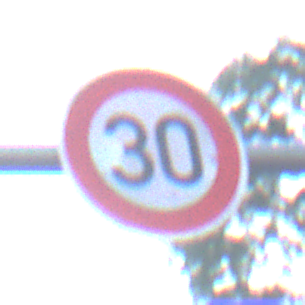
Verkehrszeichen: Geschwindigkeit30
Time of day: SunriseSunset
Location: Outdoor (Urban)
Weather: Clear
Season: NotSpecified
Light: Natural